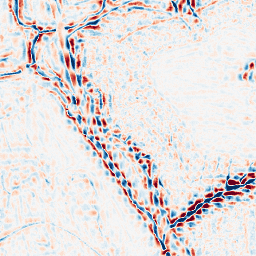
Category: wavelet
Decomposition family: wavelet_dwt
Decomposition parameters: wavelet: db4
level: 3
Upsampling method: sinc_hamming
Upsampling parameters: scale: 8
kernel_size: 16
Upsampling scale: 8